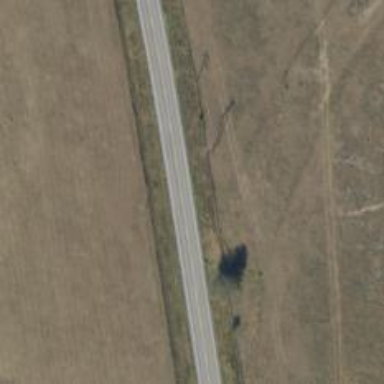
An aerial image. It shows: Tertiary road.